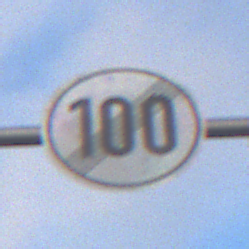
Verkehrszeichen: EndeGeschwindigkeit100
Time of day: SunriseSunset
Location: Outdoor (Suburban)
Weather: PartlyCloudy
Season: NotSpecified
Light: Natural